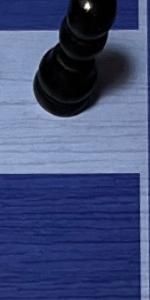
Label: Empty